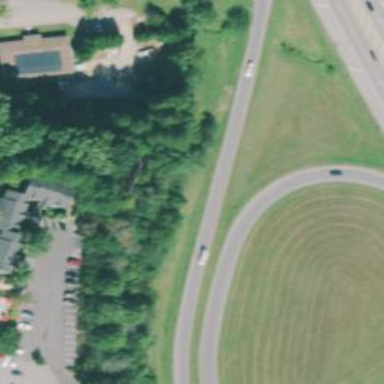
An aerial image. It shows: Trunk link highway.